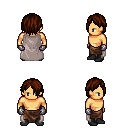
a pixel art fantasy rpg character, male body template, human, tanned skin, gray cape, robe skirt, brown bangs hairstyle, metal gloves, black shoes, four views (front, back, left, right), 2x2 character sprite sheet, small pixel art, hard edges, no anti-aliasing